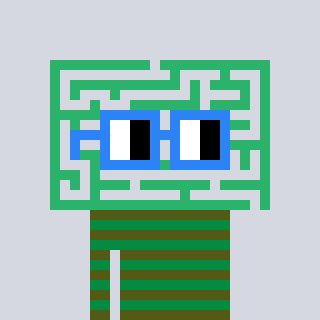
a pixel art character with square blue glasses, a maze-shaped head and a green-colored body on a cool background